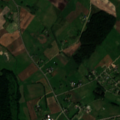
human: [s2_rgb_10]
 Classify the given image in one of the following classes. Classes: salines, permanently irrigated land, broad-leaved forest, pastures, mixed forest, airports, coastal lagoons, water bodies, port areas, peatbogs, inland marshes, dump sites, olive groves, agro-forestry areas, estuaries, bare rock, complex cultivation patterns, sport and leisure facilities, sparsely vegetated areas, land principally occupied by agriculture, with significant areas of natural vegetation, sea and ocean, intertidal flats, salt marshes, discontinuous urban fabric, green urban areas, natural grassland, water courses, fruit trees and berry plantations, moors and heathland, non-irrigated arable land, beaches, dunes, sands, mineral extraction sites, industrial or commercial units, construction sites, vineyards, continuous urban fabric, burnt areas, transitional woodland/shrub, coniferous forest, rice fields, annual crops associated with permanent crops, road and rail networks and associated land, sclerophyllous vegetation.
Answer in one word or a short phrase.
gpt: complex cultivation patterns, broad-leaved forest, mixed forest